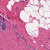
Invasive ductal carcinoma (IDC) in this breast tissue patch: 0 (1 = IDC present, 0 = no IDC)